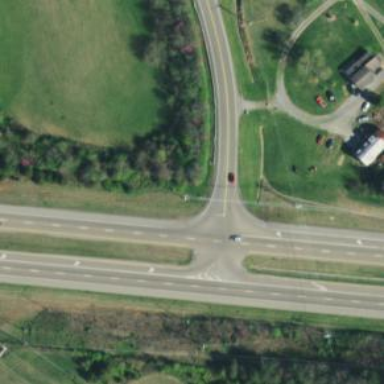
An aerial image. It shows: Trunk link highway.